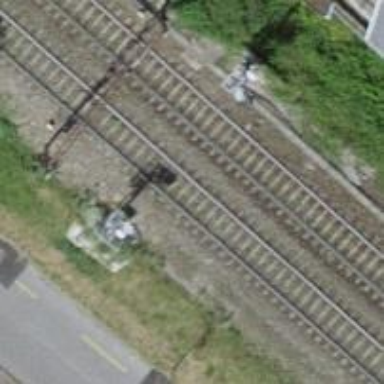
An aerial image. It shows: Railway signal.